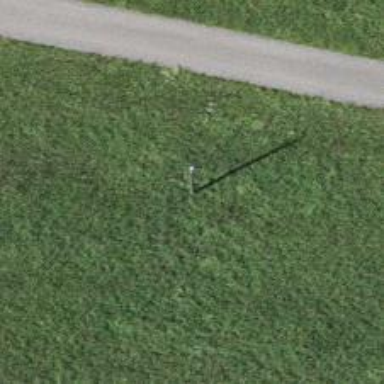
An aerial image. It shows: Utility pole as the man-made structure.